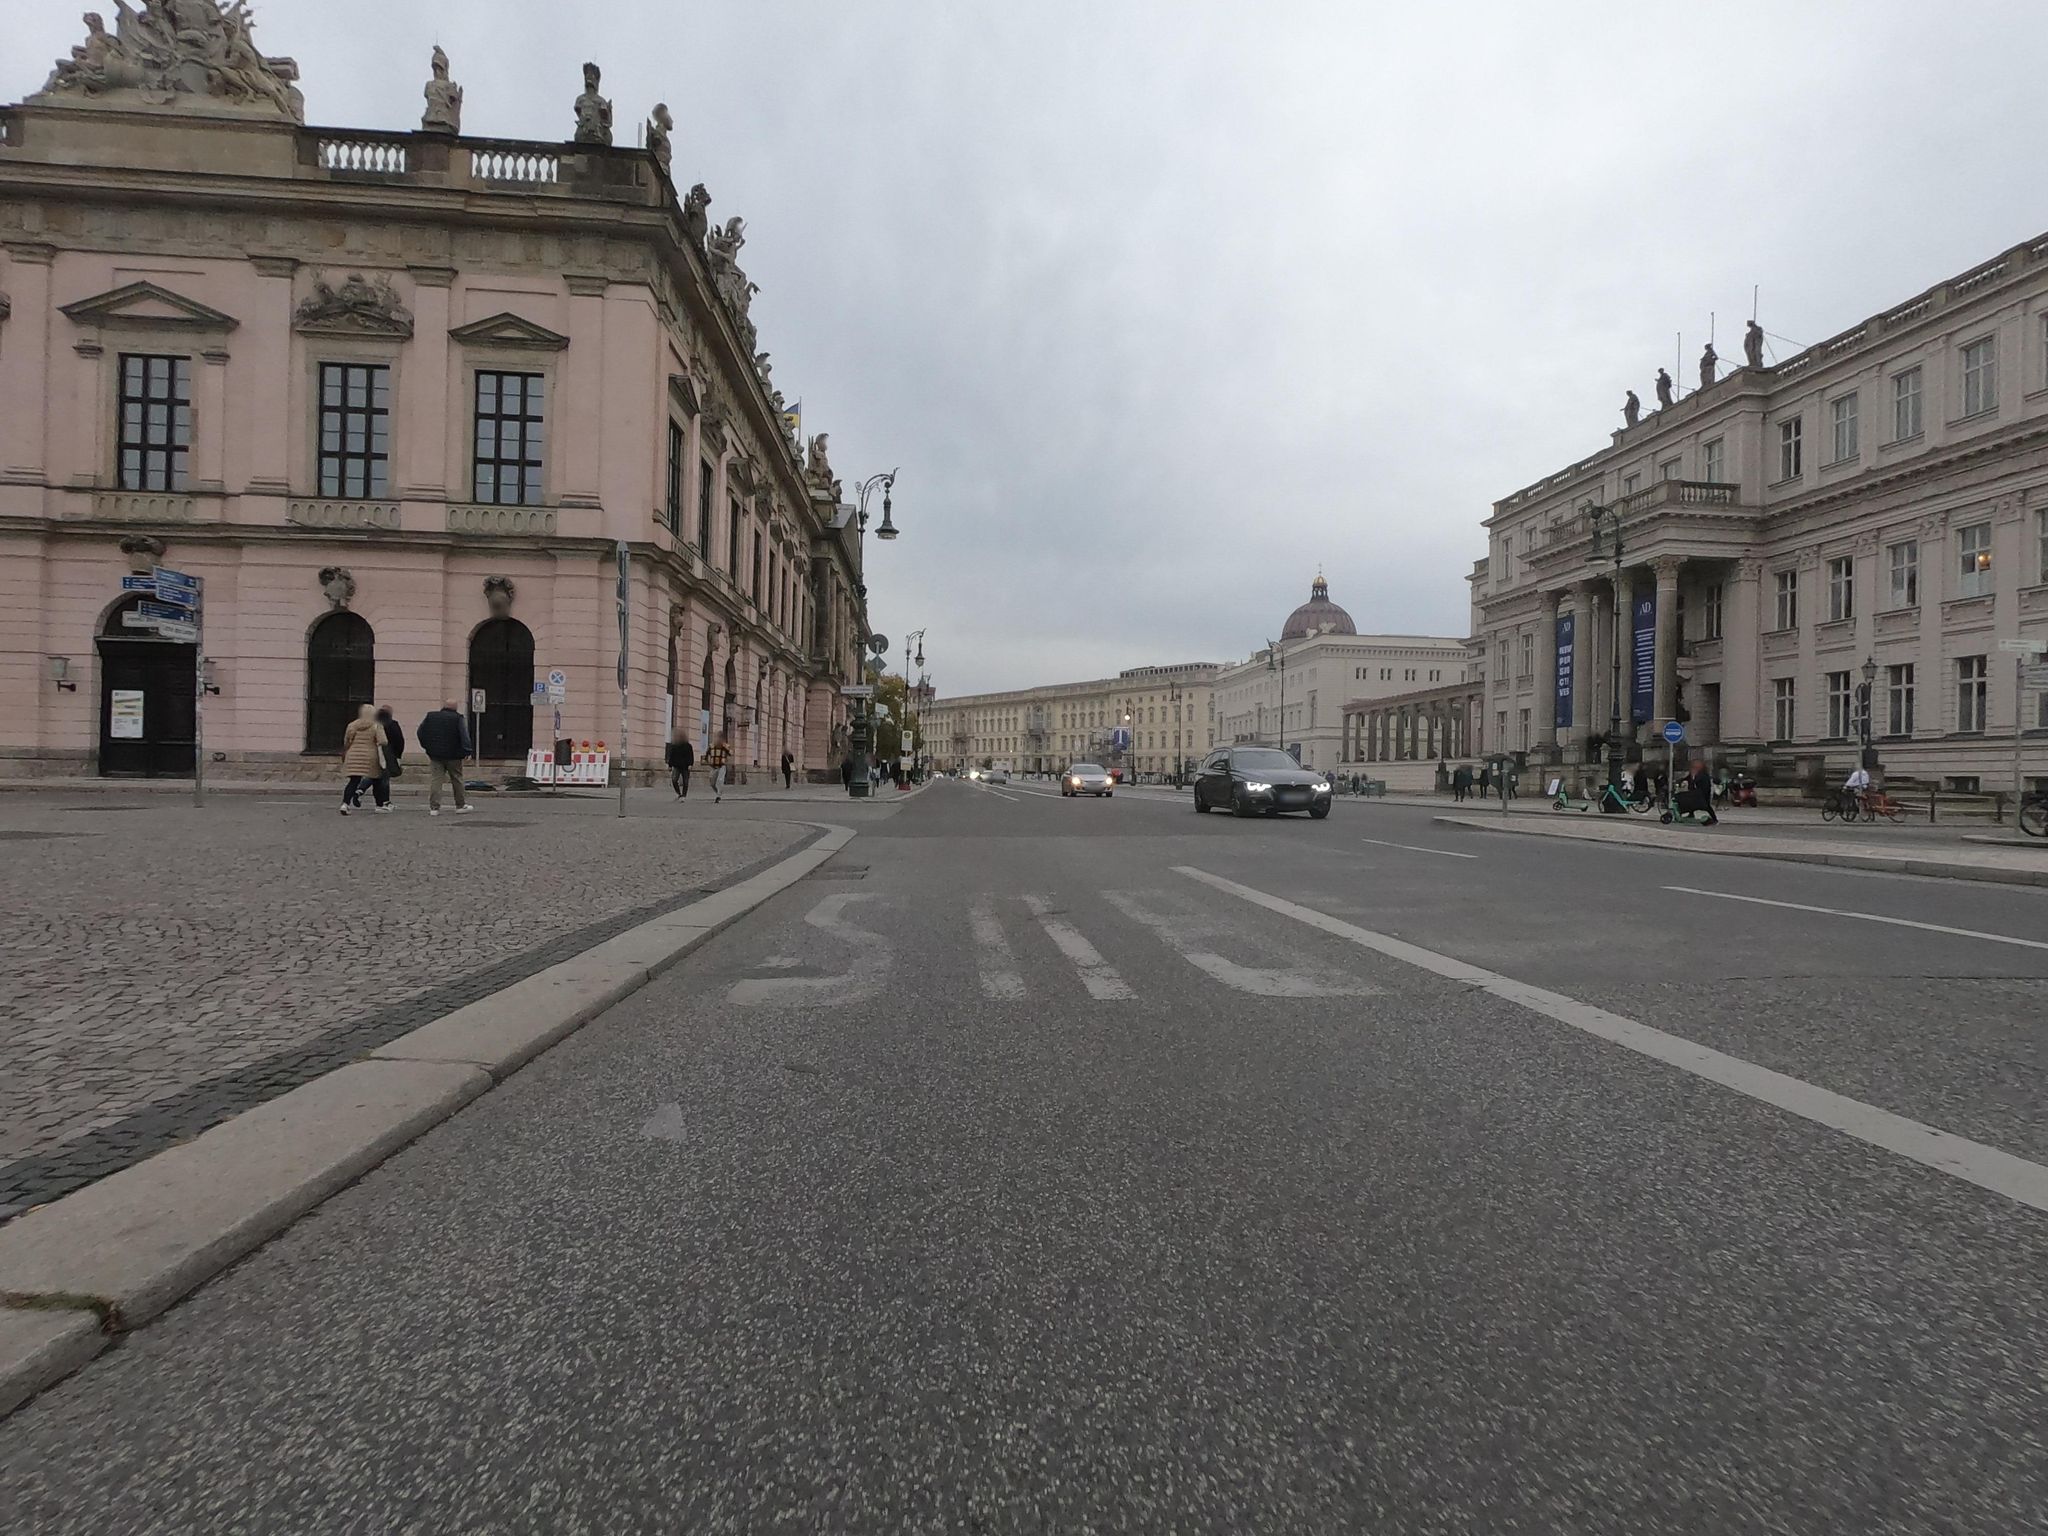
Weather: cloudy
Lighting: day
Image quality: good
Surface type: cycling surface
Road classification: primary
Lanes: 2
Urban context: urban centre
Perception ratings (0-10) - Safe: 4.9, Lively: 7.49, Beautiful: 8.37, Boring: 3.87, Depressing: 1.54, Wealthy: 9.23